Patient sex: F
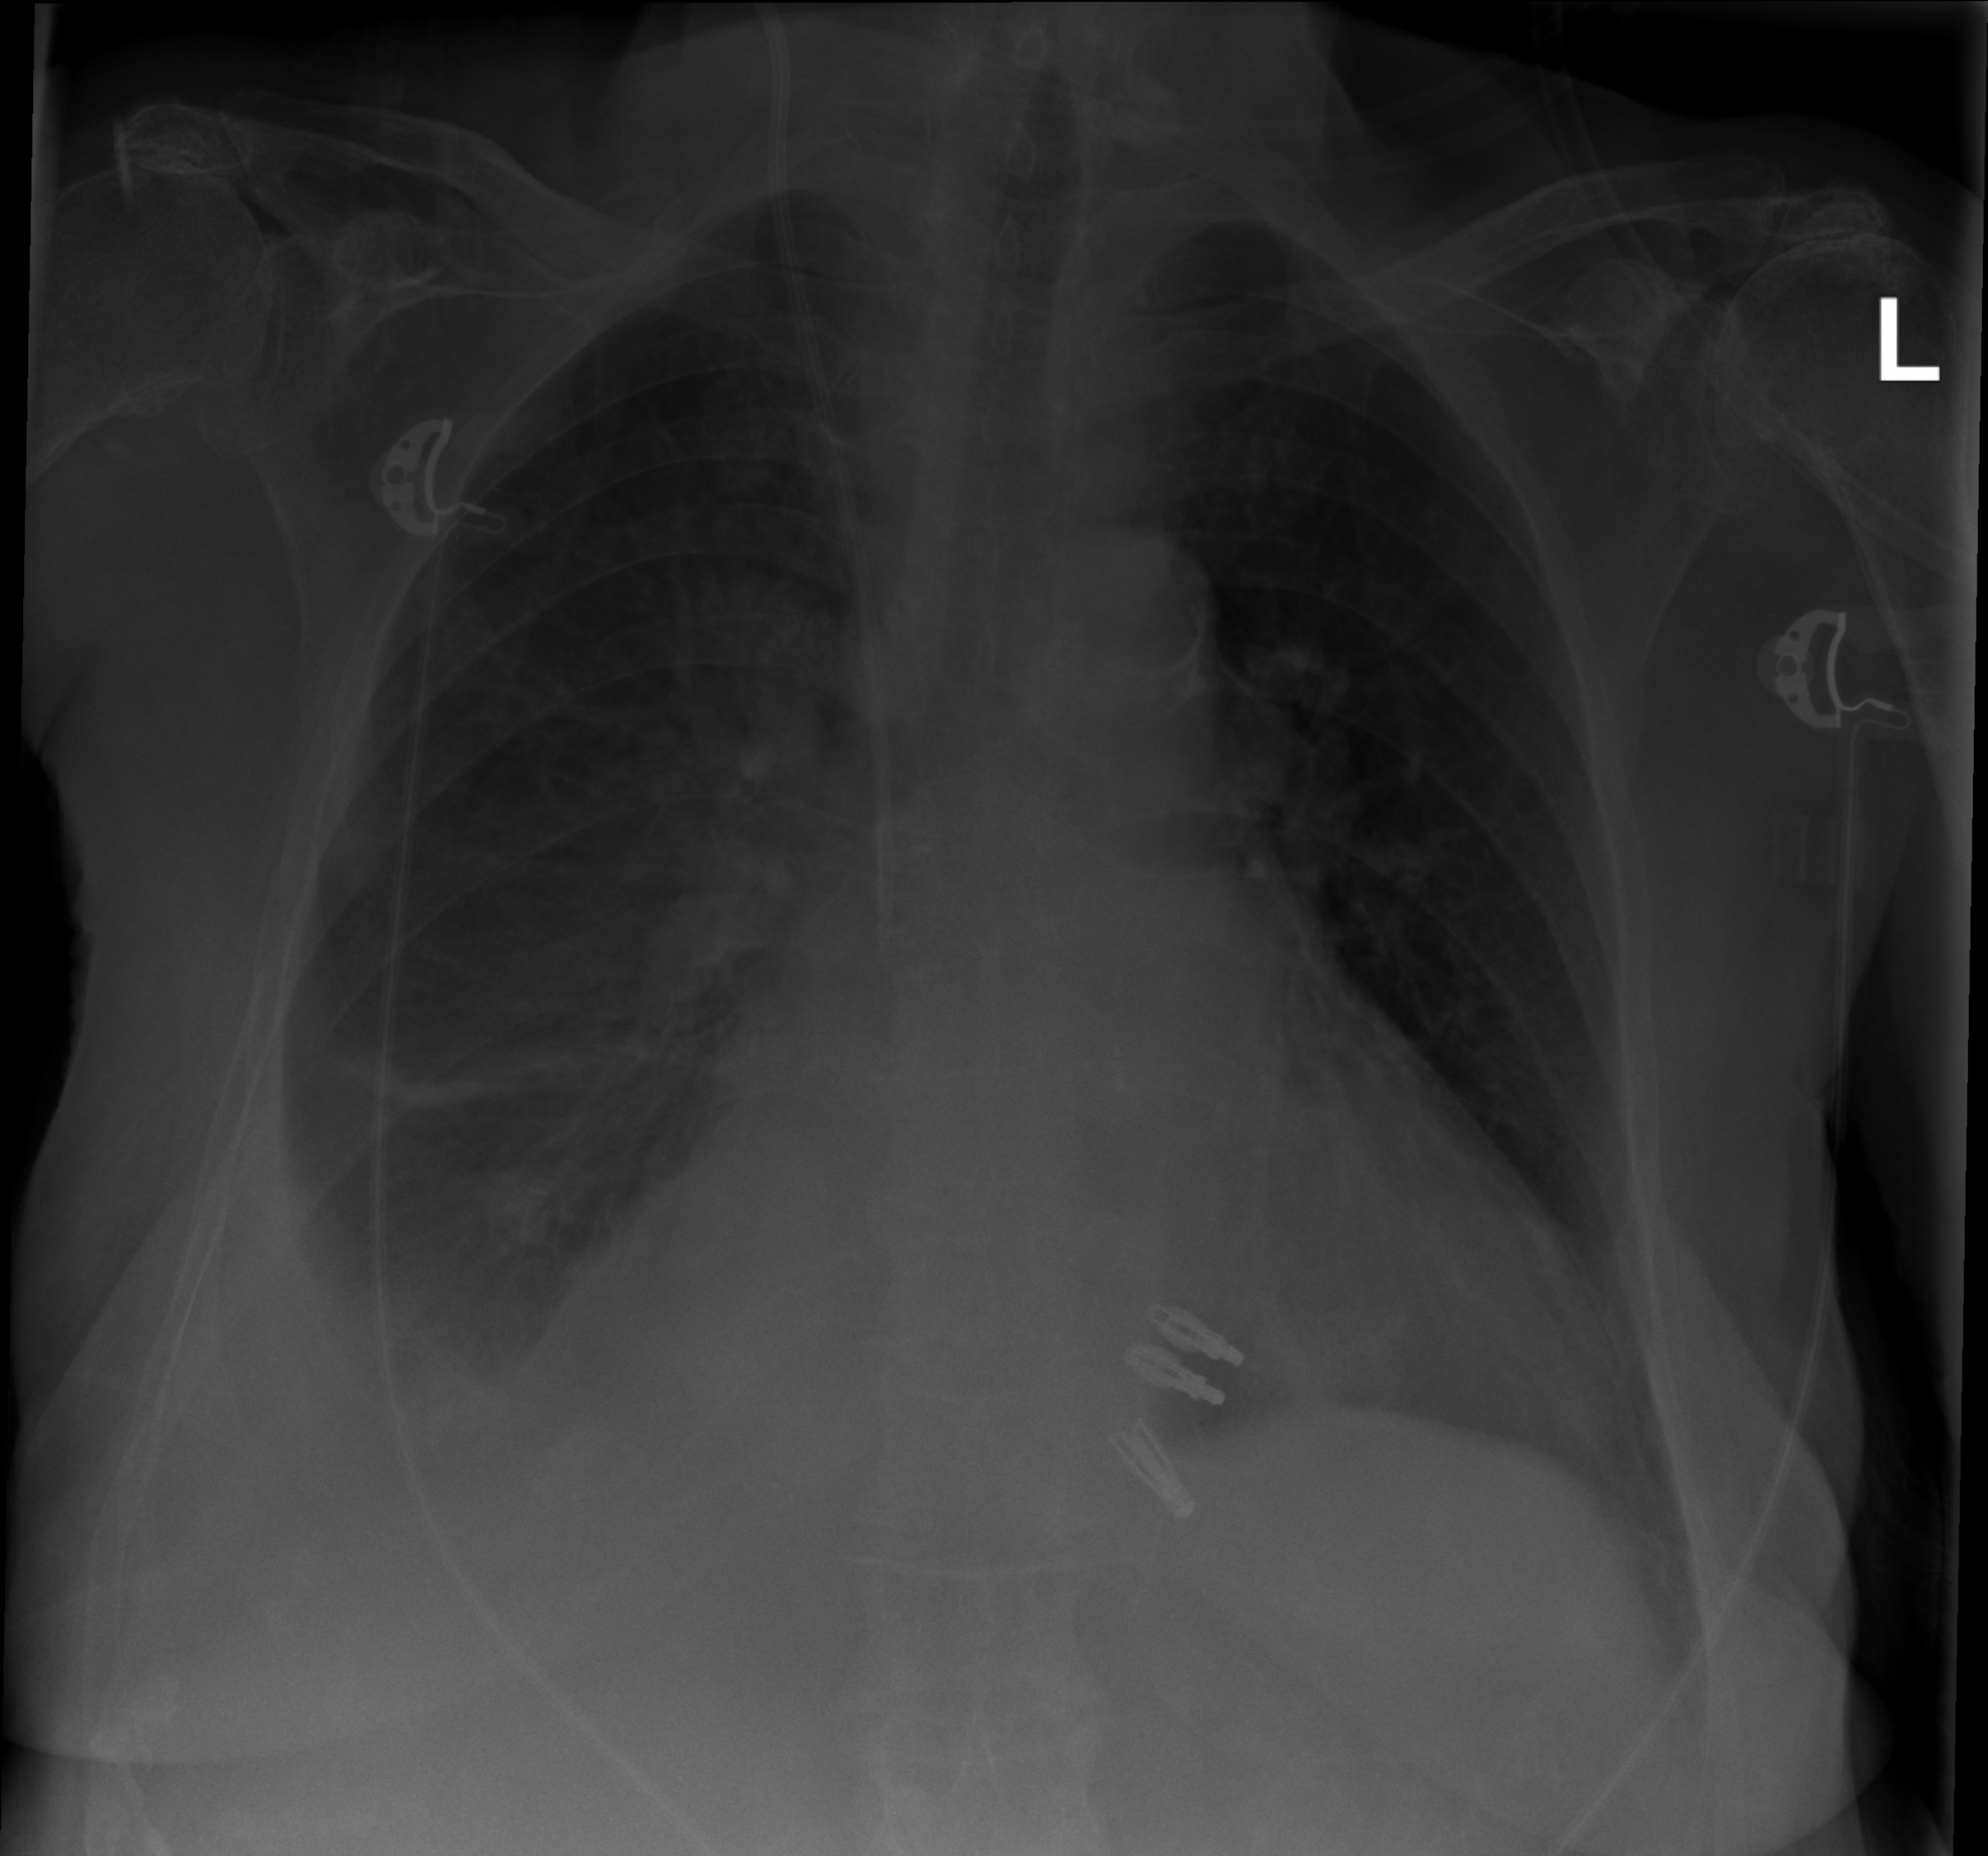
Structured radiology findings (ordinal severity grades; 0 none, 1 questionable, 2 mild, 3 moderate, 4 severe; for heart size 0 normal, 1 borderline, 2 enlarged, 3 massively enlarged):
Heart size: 2
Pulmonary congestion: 0
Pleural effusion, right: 3
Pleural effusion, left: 0
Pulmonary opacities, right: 1
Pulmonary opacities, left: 0
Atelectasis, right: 3
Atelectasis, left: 0